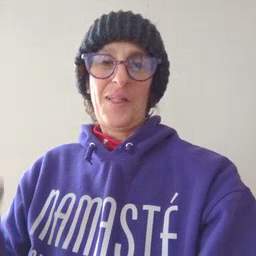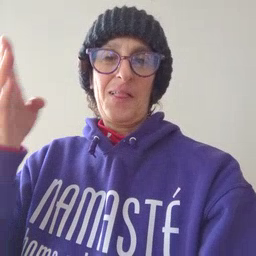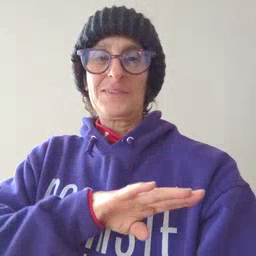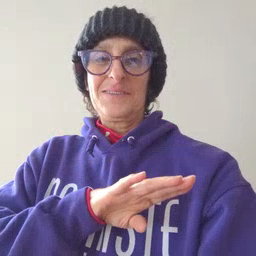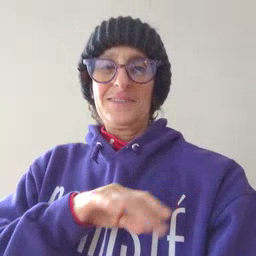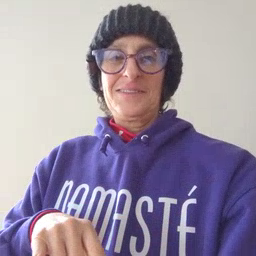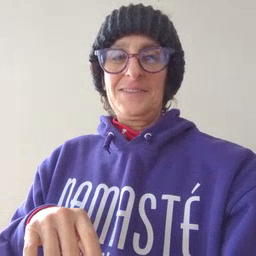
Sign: close